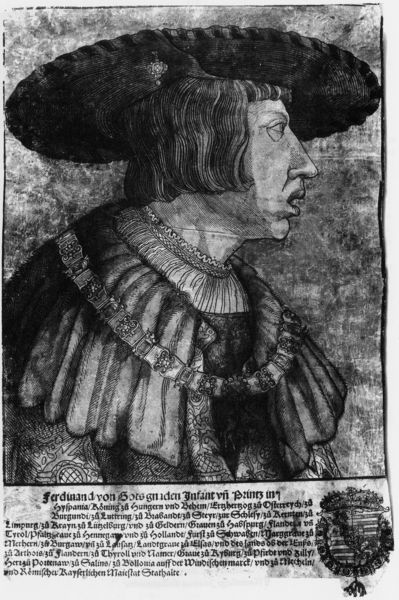
Titel: Bildnis von Ferdinand I, König von Ungarn und Böhmen
Künstler: Erhard Schön
Institution: (Seriendruck)
Schlagwörter: mann, weiß, frisur, grau, haar, hintergrund, hut, mund, nase, profil, schmuck, schwarz, skizze, stirn, zeichnung, muster, ornament, hemd, augen, böse, falten, kragen, pelz, rahmen, spitze, bildnis, hals, herr, portrait, porträt, auge, gewand, haare, mantel, reich, kaufmann, brustbild, kinn, lippen, locken, renaissance, vornehm, schrift, seitlich, italien, kette, grafik, graphik, ausdruck, kaiser, könig, inschrift, kordel, rüsche, rüschen, krempe, halskette, lamm, offen, buch, kohle, druck, schwarz-weiss, schraffur, radierung, stich, seite, text, uniform, beschriftung, orden, herrscher, krause, brokat, ferdinand, tracht, wappen, barett, pelzkragen, halbprofil, seitenprofil, schmcuk, mittelalter, wams, luther, zeilen, siegel, emblem, kupferstich, fältelung, pagenschnitt, amtskette, aufwendig, vlies, runen, kragen hemd, maximilian i. hut, emd, ferdinant, ferdinanan 1, bucheseite, icmittelalter